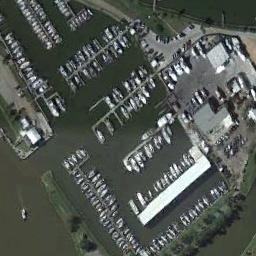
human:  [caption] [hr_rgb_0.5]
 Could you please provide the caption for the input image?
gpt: The harbor has lots of neatly docked boats and some boats are in the open area on the shore .

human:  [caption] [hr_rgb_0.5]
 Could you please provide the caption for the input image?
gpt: There are several ships in motion in the harbor .

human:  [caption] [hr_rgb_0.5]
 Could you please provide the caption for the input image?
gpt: Many ships are in the harbor .

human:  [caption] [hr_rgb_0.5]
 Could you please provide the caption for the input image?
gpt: Many yachts are neatly arranged on the sea next to the parking lot and the harbor on the lawn .

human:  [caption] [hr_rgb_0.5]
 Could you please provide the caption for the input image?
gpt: There are many ships and some buildings at the harbor .